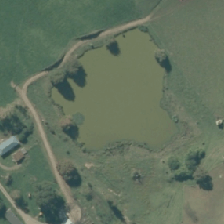
Land cover: lake_pond